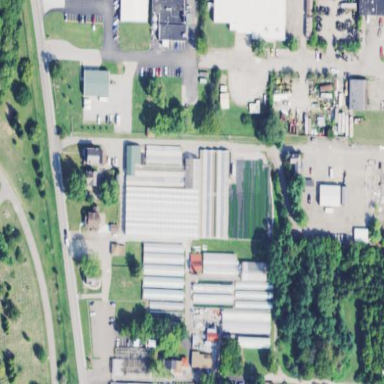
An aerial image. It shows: Greenhouse.